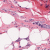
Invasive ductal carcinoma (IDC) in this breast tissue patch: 1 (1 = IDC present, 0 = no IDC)